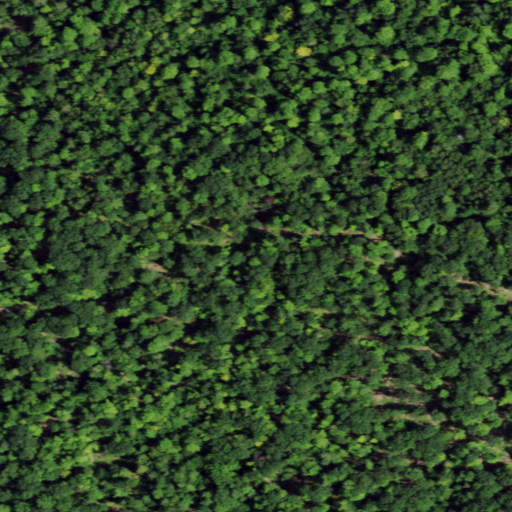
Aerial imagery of mountain in New York named Stockwell Mountain containing deciduous forest, mixed forest, and grassland